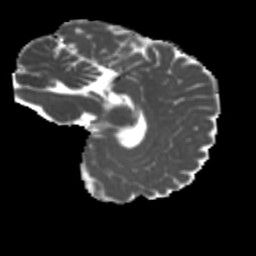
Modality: MD
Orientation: sagittal
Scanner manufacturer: siemens
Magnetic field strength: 3 T
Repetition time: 4 s
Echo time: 0.0594 s